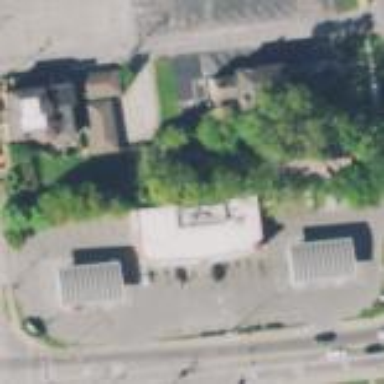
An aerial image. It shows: Fuel station.